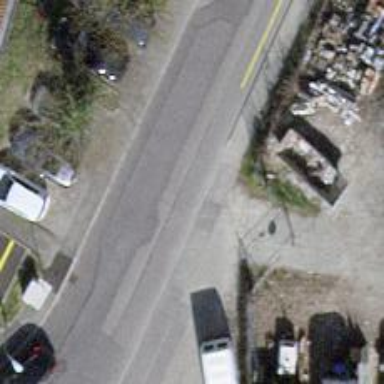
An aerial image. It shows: Unpaved driveway designed for service vehicles.